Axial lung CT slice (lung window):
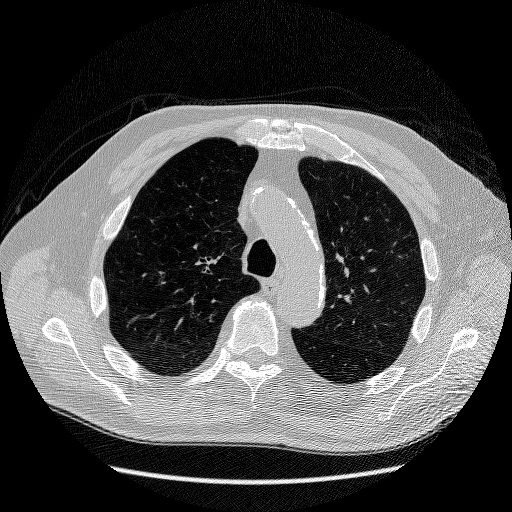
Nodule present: no